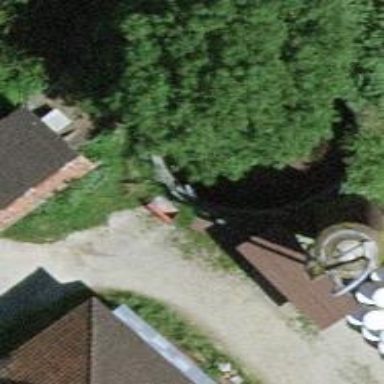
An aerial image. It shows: Farm auxiliary building.